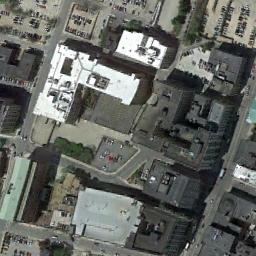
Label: commercial_area